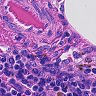
Metastatic tissue present: no